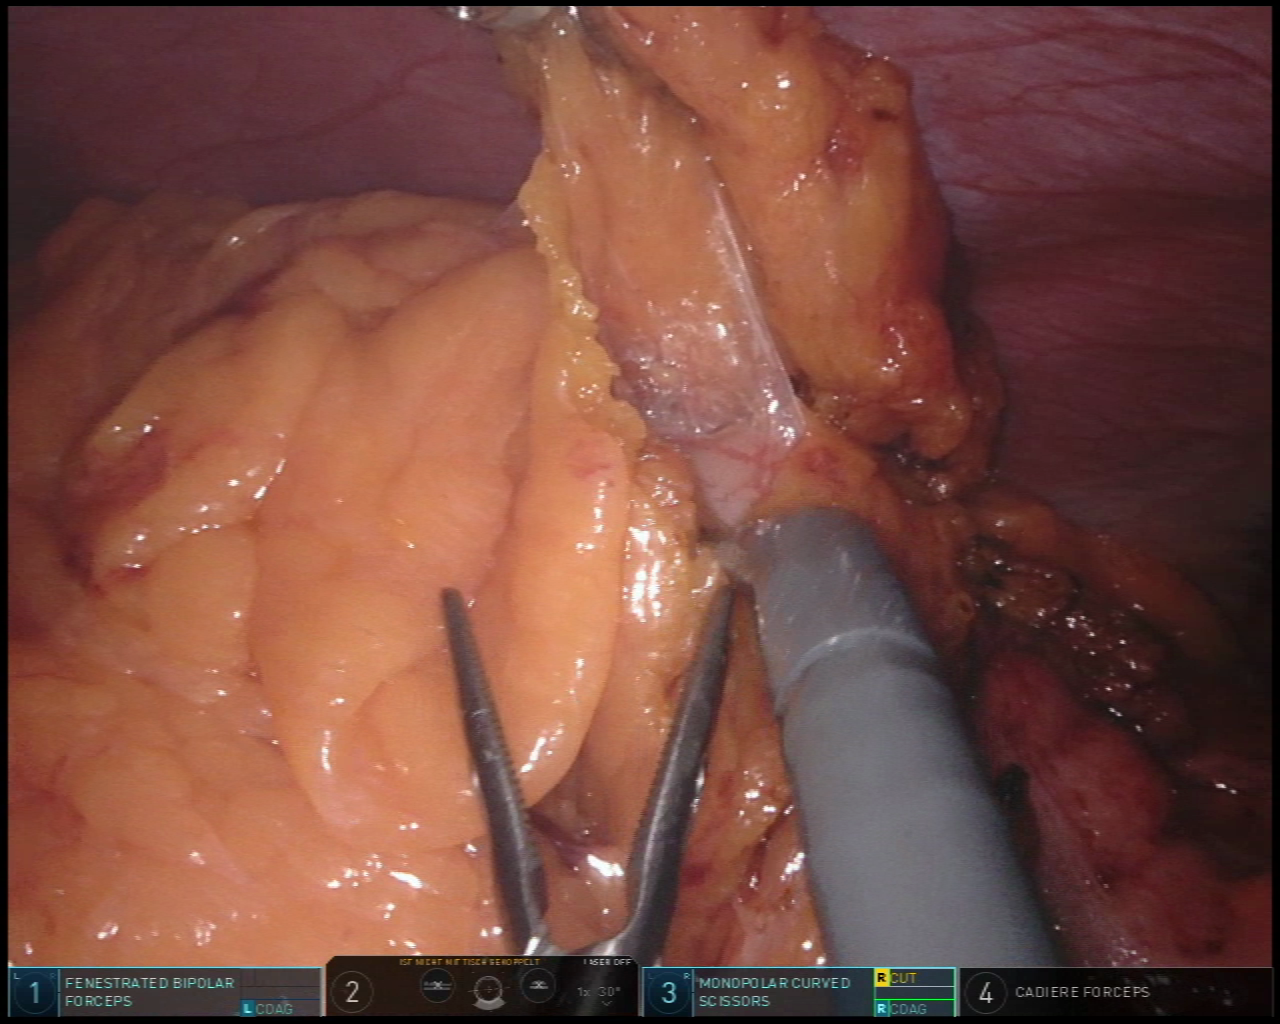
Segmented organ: abdominal_wall
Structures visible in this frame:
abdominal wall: yes
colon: yes
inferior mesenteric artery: no
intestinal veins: no
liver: no
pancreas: no
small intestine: no
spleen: no
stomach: no
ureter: no
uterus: no
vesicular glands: no